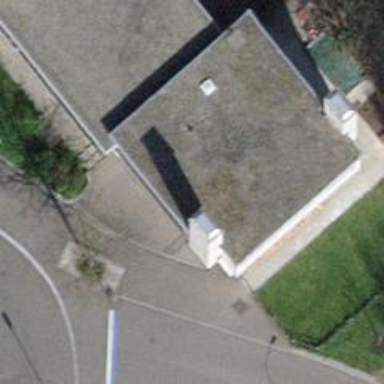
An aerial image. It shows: Post box is visible.